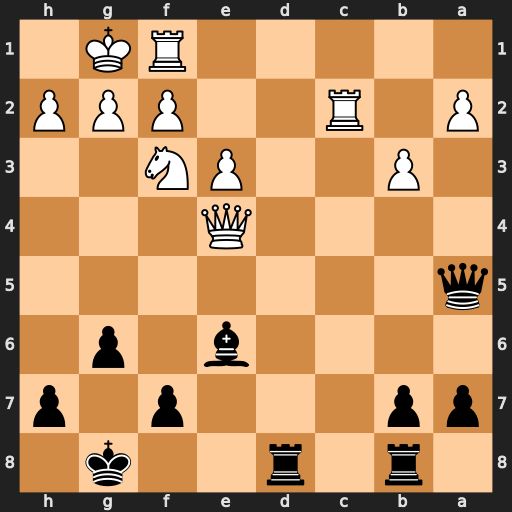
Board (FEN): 1r1r2k1/pp3p1p/4b1p1/q7/4Q3/1P2PN2/P1R2PPP/5RK1
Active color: b
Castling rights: -
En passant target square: -
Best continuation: Bf5 Rc5 Qxc5